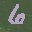
Label: 6